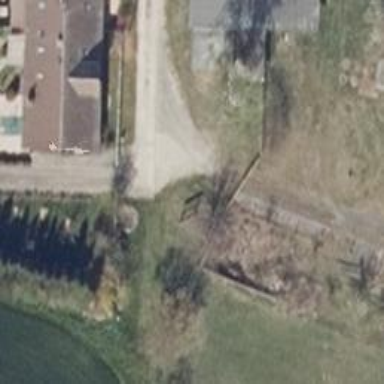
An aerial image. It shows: Driveway.